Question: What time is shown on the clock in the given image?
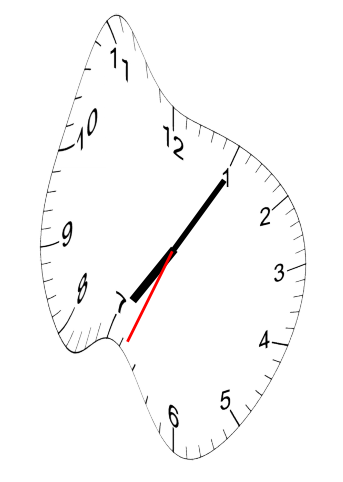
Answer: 07:05:34